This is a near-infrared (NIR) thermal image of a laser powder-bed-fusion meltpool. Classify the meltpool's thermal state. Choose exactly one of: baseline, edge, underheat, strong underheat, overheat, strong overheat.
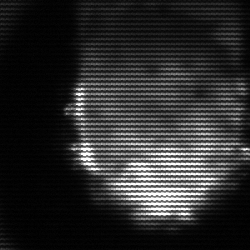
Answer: baseline